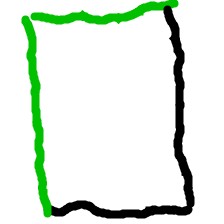
Shape: rectangle